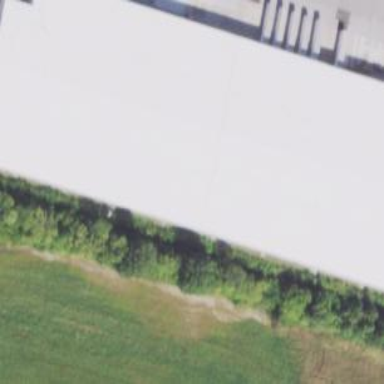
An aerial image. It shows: Warehouse building.